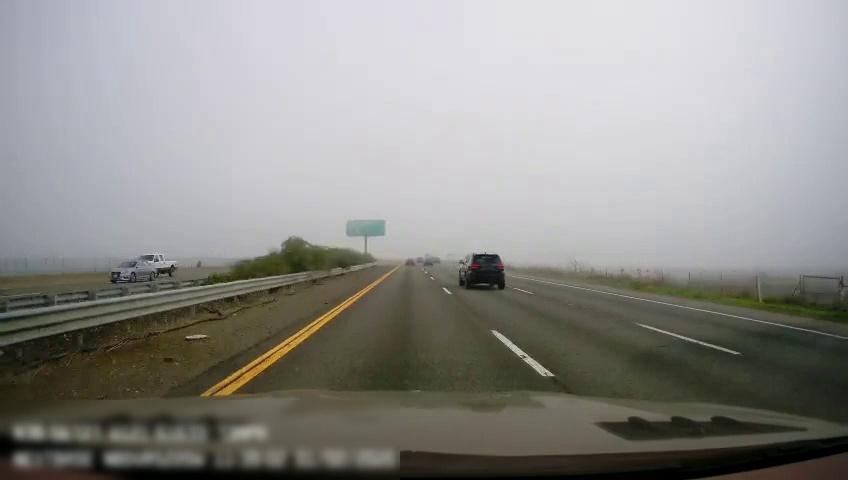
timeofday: Day
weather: Cloudy
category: Drivable Space
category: Drivable Space
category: Vehicles | Truck
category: Vehicles | Car
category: Vehicles | Car
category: Vehicles | SUV
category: Lanes | Current Lane
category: Lanes | Current Lane
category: Lanes | Alternate Lane
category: Lanes | Alternate Lane
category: Lanes | Alternate Lane
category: Lanes | Opposite Lane
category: Traffic | Signs